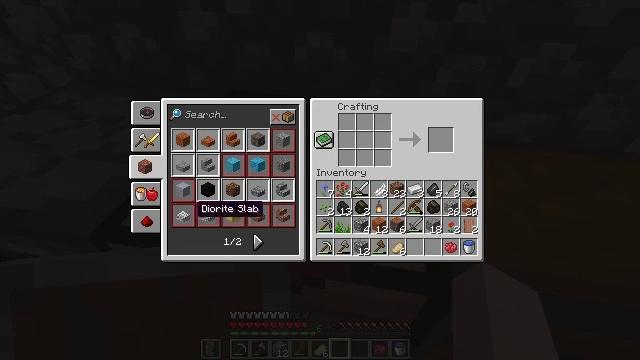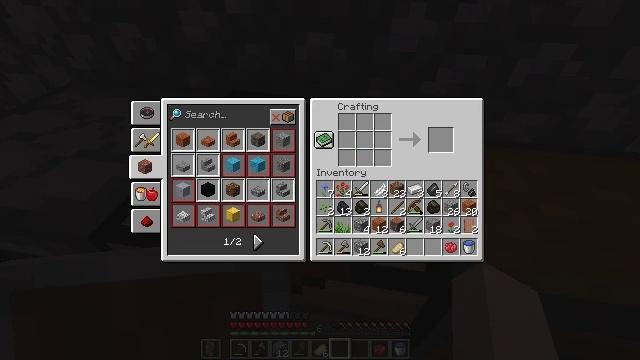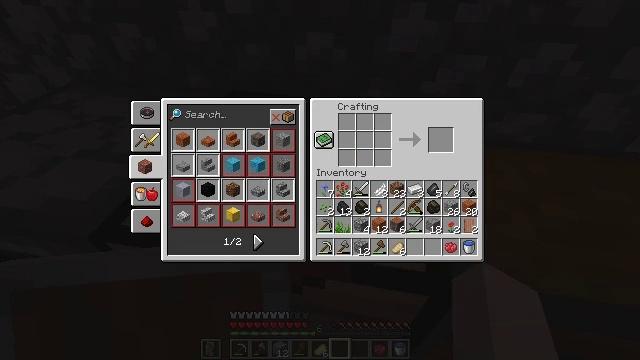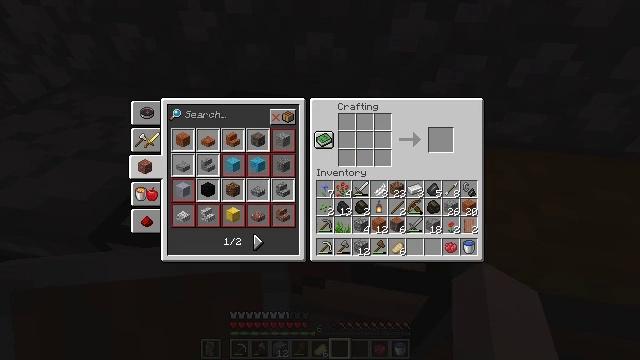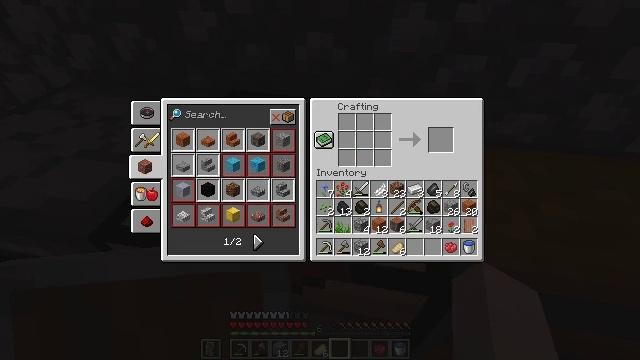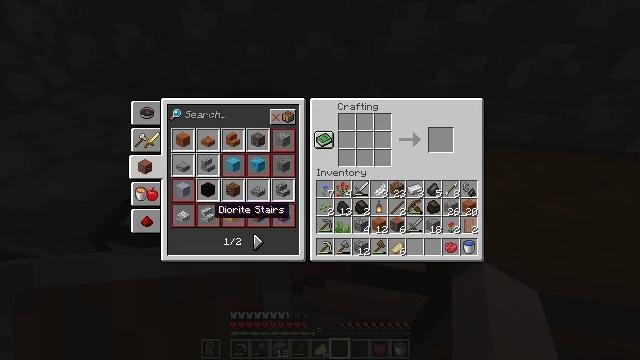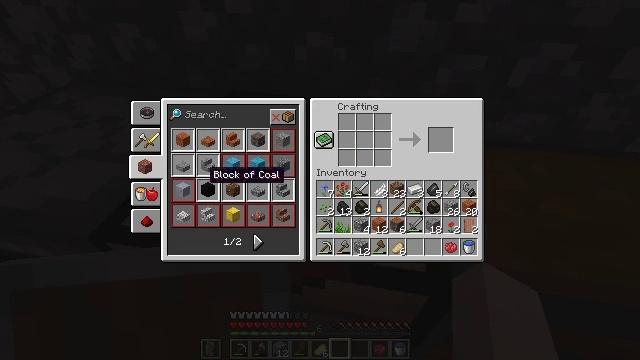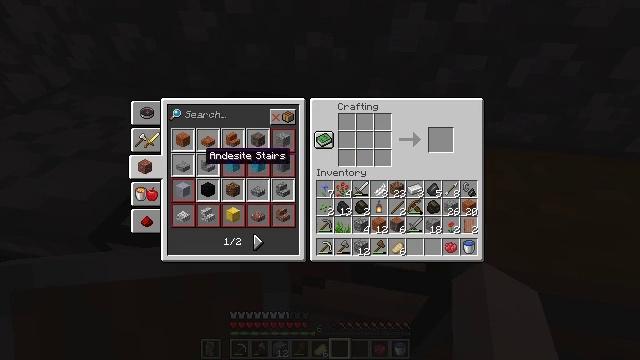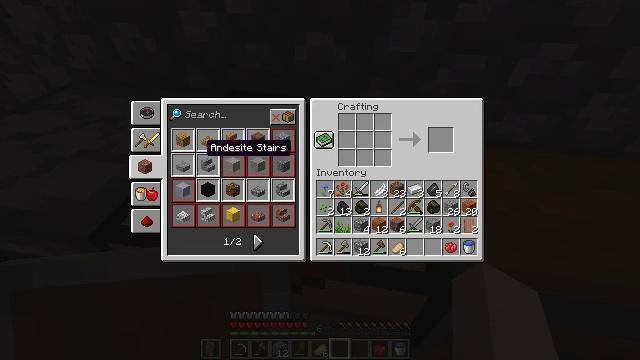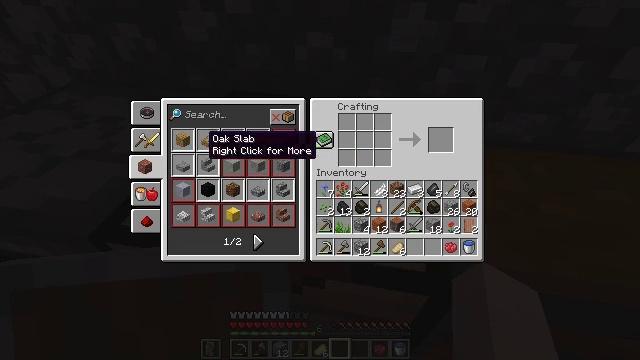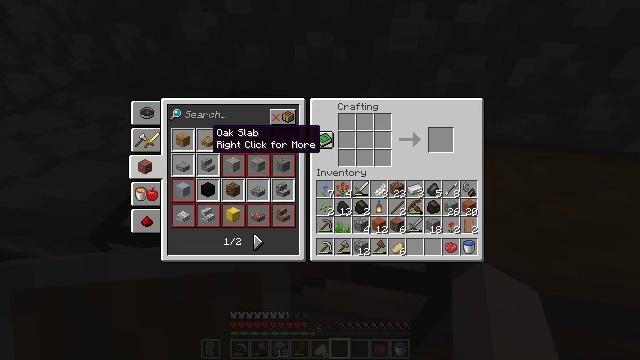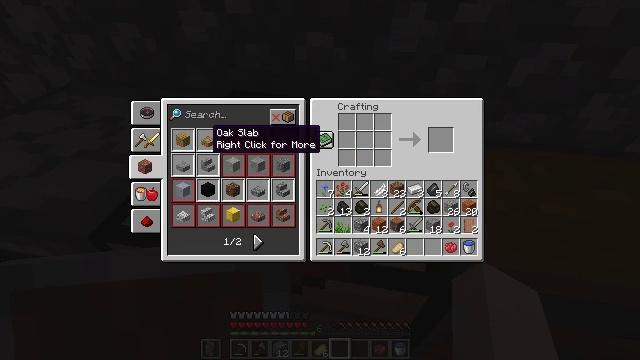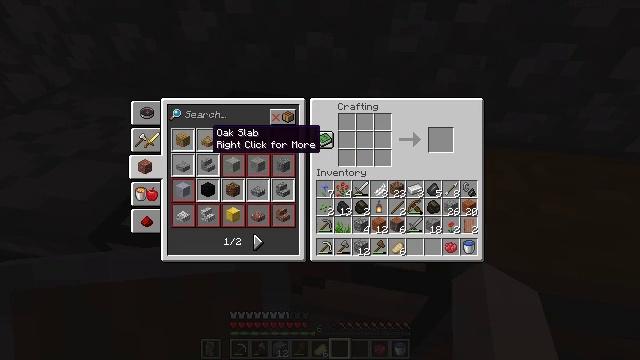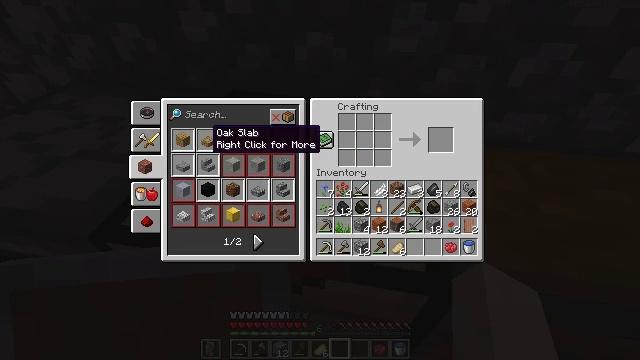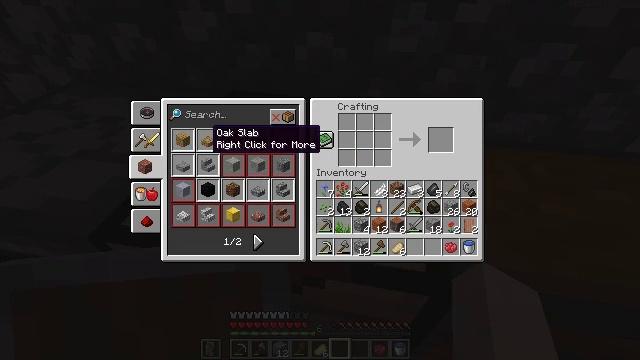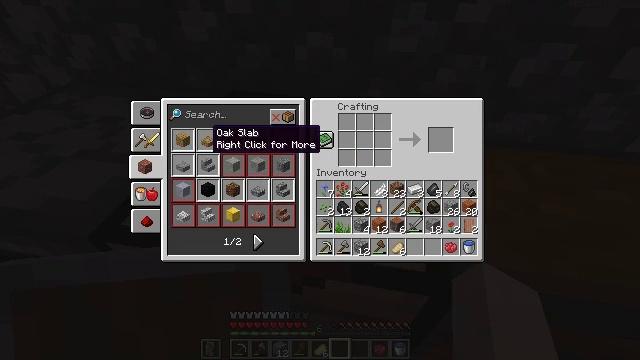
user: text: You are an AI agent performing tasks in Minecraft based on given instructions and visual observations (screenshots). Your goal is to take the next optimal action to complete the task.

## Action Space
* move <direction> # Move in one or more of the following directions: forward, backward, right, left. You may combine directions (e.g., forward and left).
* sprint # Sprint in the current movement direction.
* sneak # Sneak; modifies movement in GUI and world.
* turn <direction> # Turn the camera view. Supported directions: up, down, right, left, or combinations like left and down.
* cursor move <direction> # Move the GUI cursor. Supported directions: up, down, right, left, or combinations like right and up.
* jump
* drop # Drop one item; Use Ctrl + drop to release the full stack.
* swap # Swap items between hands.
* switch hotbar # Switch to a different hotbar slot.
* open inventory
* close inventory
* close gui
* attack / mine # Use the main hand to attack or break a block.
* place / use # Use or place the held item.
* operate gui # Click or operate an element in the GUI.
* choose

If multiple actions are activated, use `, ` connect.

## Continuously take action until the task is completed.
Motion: motion action
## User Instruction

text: Create an acacia pressure plate on the crafting table.
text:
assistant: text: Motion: cursor move down
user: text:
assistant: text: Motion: cursor move down
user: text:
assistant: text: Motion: no_op
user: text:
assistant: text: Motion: cursor move right and up
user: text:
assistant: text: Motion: cursor move up
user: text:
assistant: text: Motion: cursor move up
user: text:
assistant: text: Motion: cursor move up
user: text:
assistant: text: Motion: cursor move up
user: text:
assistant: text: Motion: cursor move up
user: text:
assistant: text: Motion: no_op
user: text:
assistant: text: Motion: no_op
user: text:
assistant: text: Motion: no_op
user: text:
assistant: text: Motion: no_op
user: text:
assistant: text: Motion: no_op
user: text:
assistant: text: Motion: no_op
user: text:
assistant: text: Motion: no_op
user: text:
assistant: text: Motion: no_op
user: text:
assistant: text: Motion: no_op
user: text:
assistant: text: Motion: no_op
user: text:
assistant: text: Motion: no_op
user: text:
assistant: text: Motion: no_op
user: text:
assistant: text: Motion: no_op
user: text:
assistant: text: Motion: no_op
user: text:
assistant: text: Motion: no_op
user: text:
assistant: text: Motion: cursor move left
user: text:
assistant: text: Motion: no_op
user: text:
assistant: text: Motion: no_op
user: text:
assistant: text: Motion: no_op
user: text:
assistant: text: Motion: no_op
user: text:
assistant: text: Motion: no_op